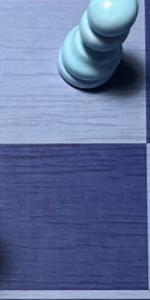
Label: Empty